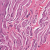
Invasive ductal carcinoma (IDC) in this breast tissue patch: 0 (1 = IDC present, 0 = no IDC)